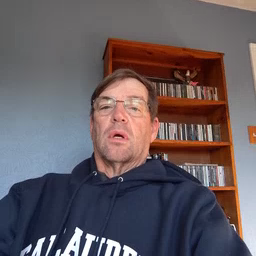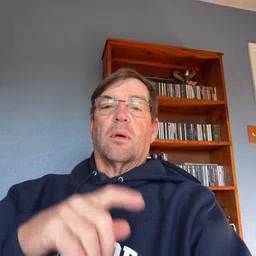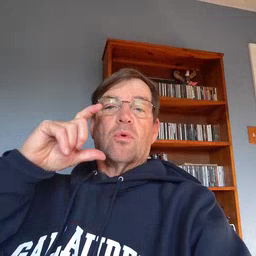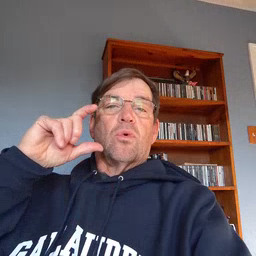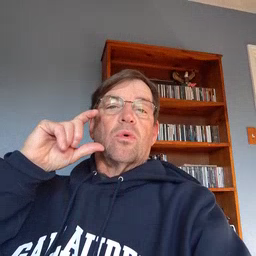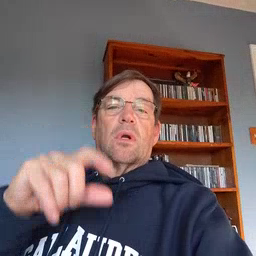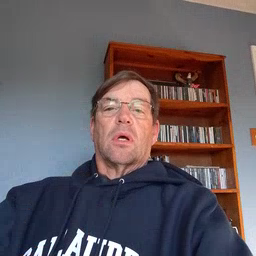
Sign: moon